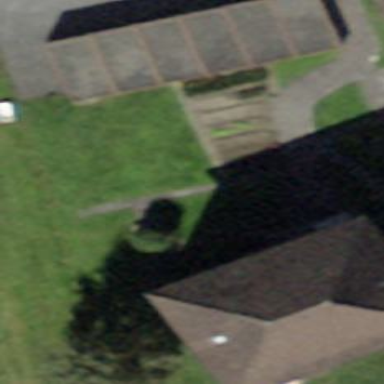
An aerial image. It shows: Simple house.